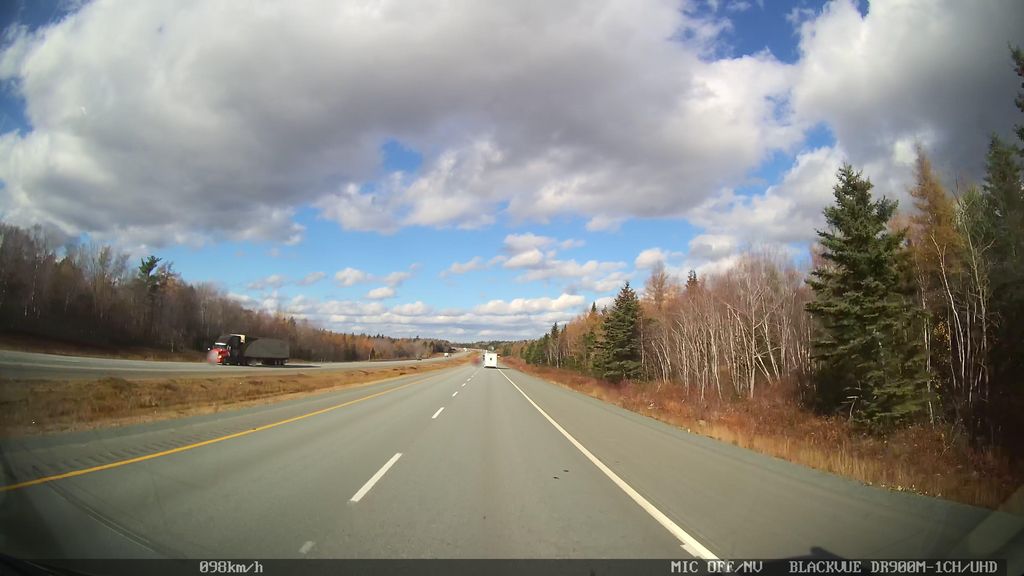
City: halifax